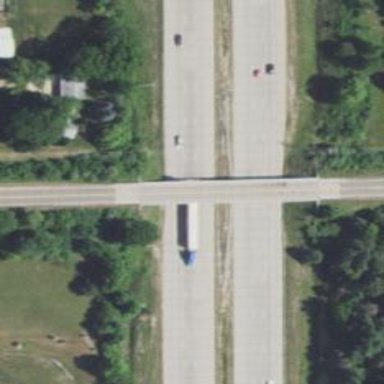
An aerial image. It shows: Asphalt tertiary road on bridge.